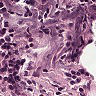
Metastatic tissue present: no